Question: '''
<Window x:Class="TestringWpfApplication1.MainWindow"
xmlns="http://schemas.microsoft.com/winfx/2006/xaml/presentation"
xmlns:x="http://schemas.microsoft.com/winfx/2006/xaml"
Title="MainWindow" Height="350" Width="525">
<Grid>
<Grid.RowDefinitions>
<RowDefinition Height="*"/>
<RowDefinition Height="*"/>
</Grid.RowDefinitions>
<StackPanel Grid.Row="0" Background="Yellow"></StackPanel>
<StackPanel Grid.Row="1" Background="Green">
<Button Margin="0,0,0,<PHONE>">ABC</Button>
</StackPanel>
</Grid>
</Window>
'''
The above code will gives me the situation below:

As you can see, the button was declared at the second 'StackPanel' and hence no matter how I set the margin, the button couldn't go out of the green background. I'm wondering what can I do to declare the button in '<StackPanel Grid.Row="1">' and appear partly on '<StackPanel Grid.Row="0">' .
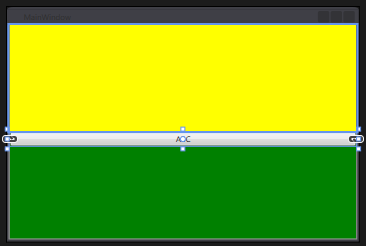
Answer: Another option would be a 'RenderTransform'.
'''
<Button Content="ABC">
<Button.RenderTransform>
<TranslateTransform Y="-50"></TranslateTransform>
</Button.RenderTransform>
</Button>
'''